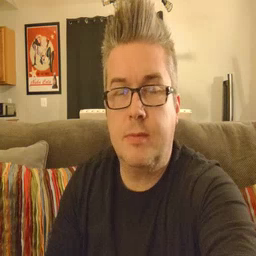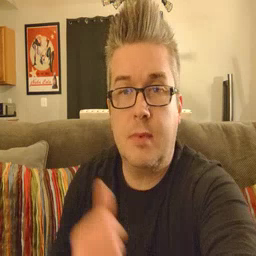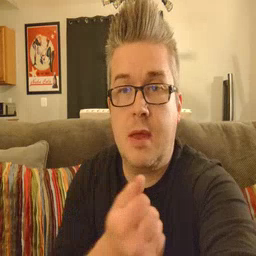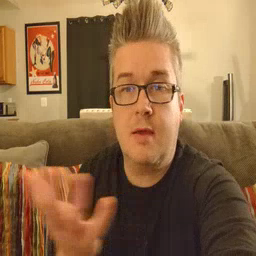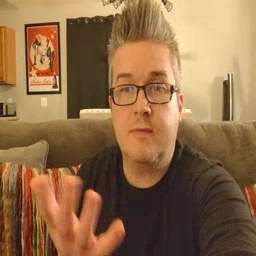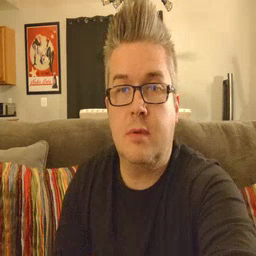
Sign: every